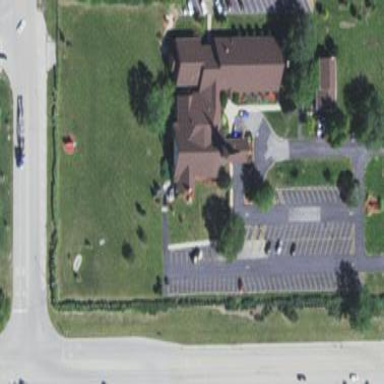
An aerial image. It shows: Beautiful church building.